Question: Brief logic is the next: after clicking on 'li' element, request is sent, and based on response value of 'contacts', it should select if it's greater than 0, once such element is find, i need to break each loop. But currently, despite I set value, which should break each loop on next iteration (returns false). count[] has been restored with old values, what's an issue?
'''
cy.get('div[id=company_select]').then($el => {
const count = []
cy.wrap($el).click().find('li').each((element, index) => {
cy.intercept('GET', '**/company/view-json**').as('getCompanyProps')
cy.log(count.length)
if (count.length > 0) {
return false
} else {
cy.wrap(element).click().wait('@getCompanyProps').then((interception) => {
if (interception.response.body.contacts.length === 0) {
cy.wrap($el).find('button[vs__clear]').click()
} else {
count.push(1)
cy.log(count.length)
}
})
}
})
})
'''

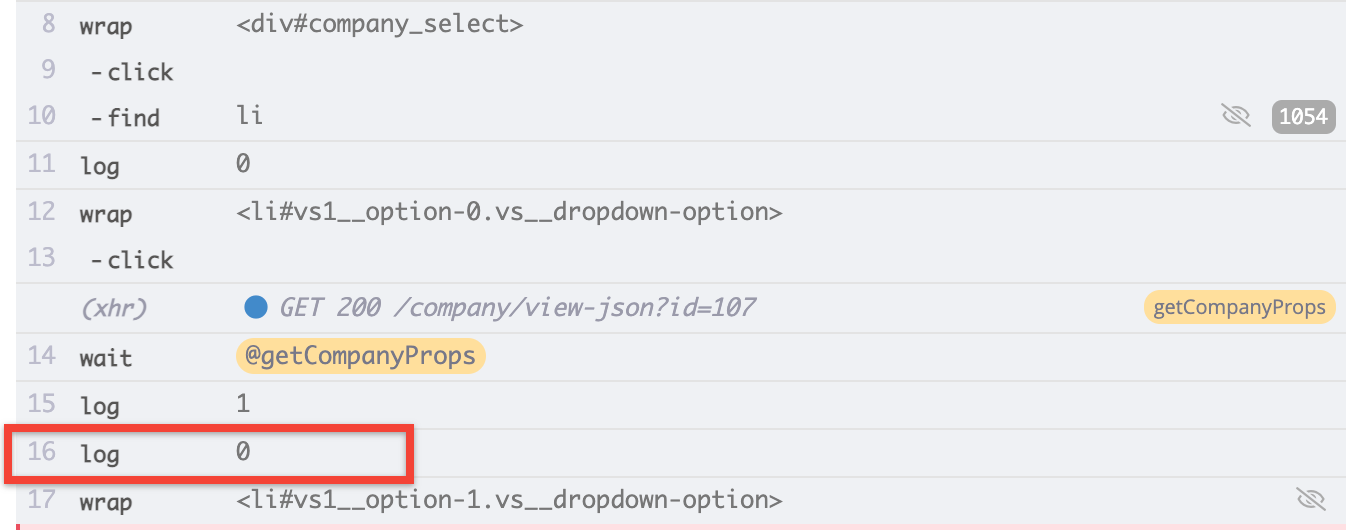
Answer: You can't early-exit with 'return false' in this scenario, but you can use 'count' to prevent inner execution after 'body.contacts.length > 0'.
'''
cy.intercept('GET', '**/company/view-json**').as('getCompanyProps') // this can be here
cy.get('div[id=company_select]').then($el => {
const count = []
cy.wrap(count).as('count') // make an alias value of the count variable
cy.wrap($el).click().find('li')
.each((element, index) => {
cy.get('@count').then(count => { // retrieve count asynchronously
if (count.length === 0) { // no result yet?
cy.wrap(element).click().wait('@getCompanyProps')
.then((interception) => {
if (interception.response.body.contacts.length === 0) {
cy.wrap($el).find('button[vs__clear]').click()
} else {
count.push(1)
console.log(count.length)
}
})
}
})
})
})
'''
---
The reason for this behaviour is the mixture of asynchronous commands like '.wait('@getCompanyProps')' and synchronous code for checking the early exit.
If you use 'console.log()' instead of 'cy.log()' to debug the values, you'll see the logs before the early exit all run before the logs after 'count.push(1)'.